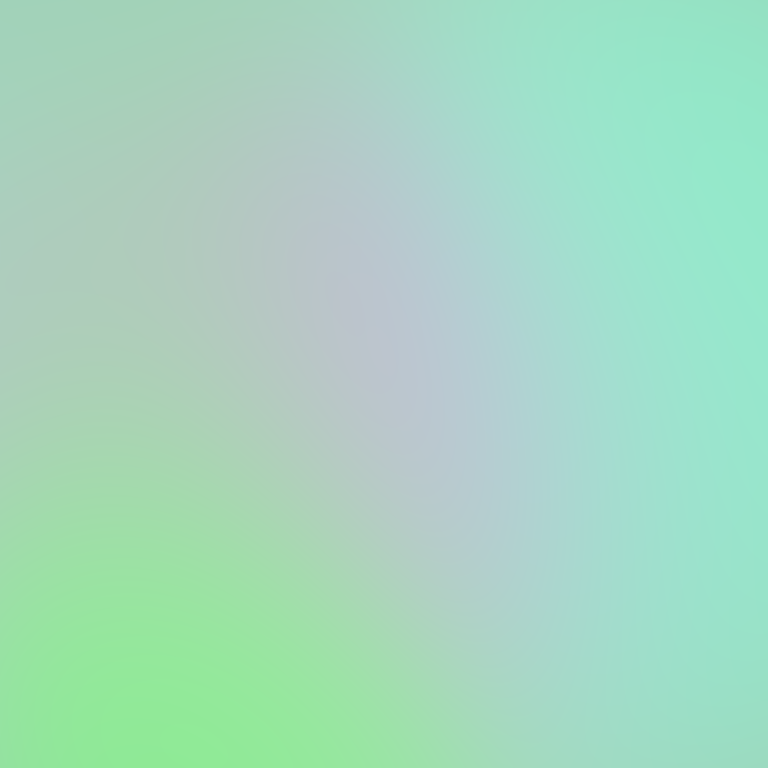
Abstract light effect, smooth gradient from soft green to light blue, calm atmosphere, diffuse light, no room, no furniture, no objects.